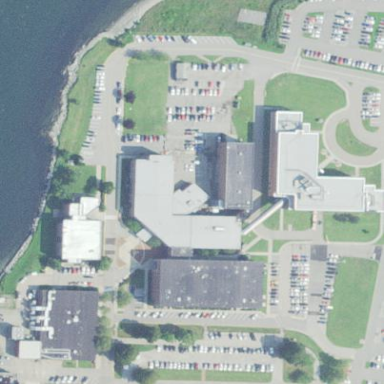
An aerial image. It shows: Building.